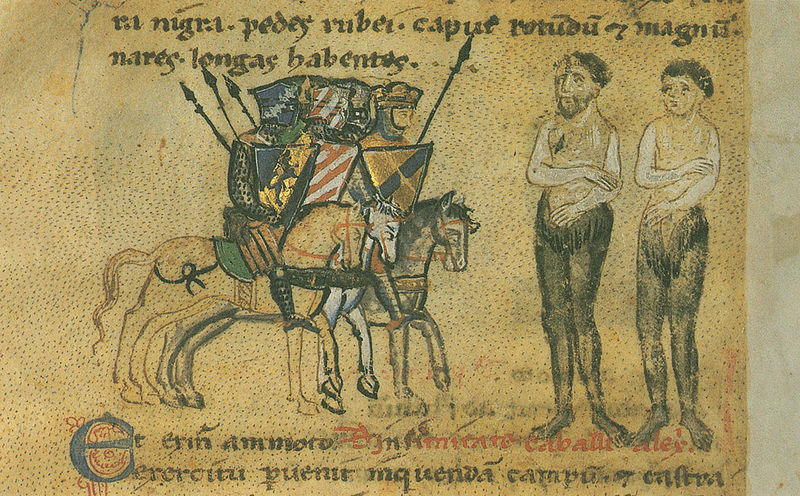
Titel: Alexanderroman
Institution: Leipzig, Stadtbibliothek
Schlagwörter: menschen, männer, rot, tier, tiere, arm, gold, krone, pferd, pferde, reiter, schrift, könig, lanze, scham, schild, buch, text, verbrecher, initiale, ritter, rüstung, wappen, helme, teufel, fabel, mittelalter, fabelwesen, lanzen, ritterrüstung, speer, traktat, latein, schilde, buchmalerei, shrift